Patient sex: F
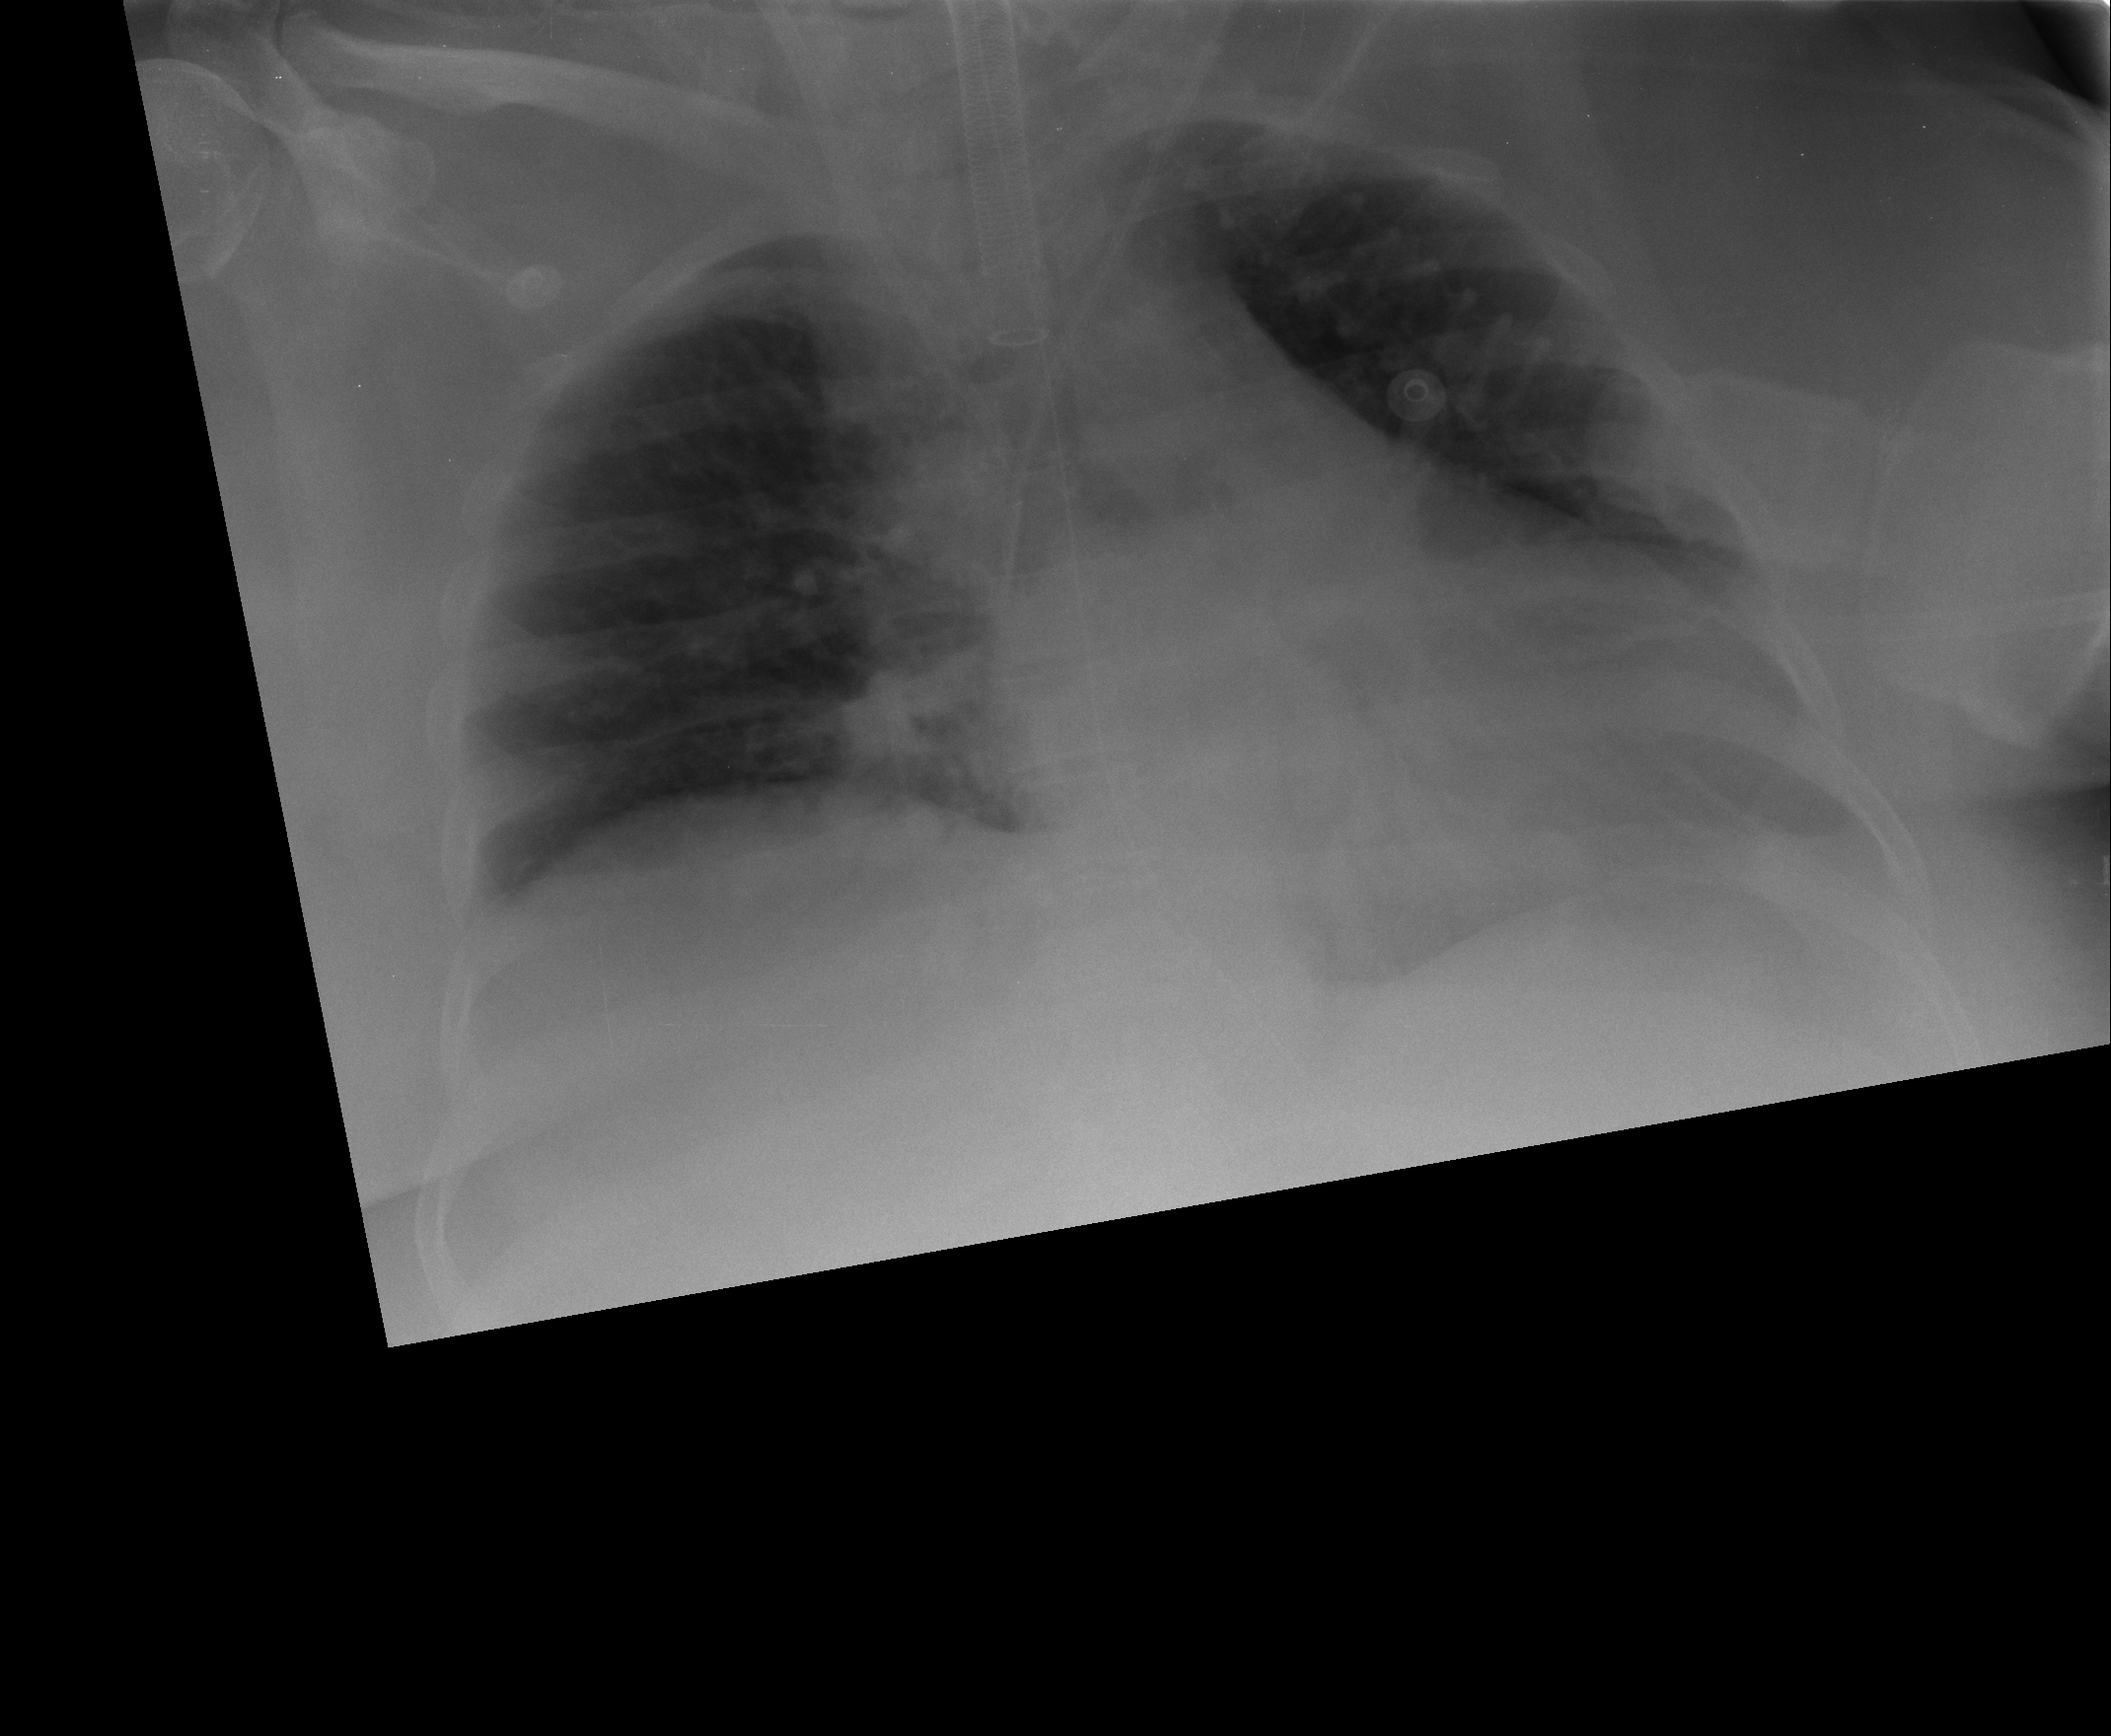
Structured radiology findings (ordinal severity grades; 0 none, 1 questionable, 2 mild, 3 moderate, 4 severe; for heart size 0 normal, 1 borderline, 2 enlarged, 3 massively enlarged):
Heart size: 2
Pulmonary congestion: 0
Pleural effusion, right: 0
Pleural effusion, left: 0
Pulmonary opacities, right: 0
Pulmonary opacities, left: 0
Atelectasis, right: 2
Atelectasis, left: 2